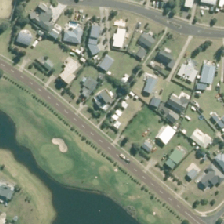
Land cover: urban_build_up